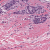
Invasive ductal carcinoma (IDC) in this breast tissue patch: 0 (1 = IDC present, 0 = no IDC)